Question: I'm following <URL> to create an app which sends an image to Facebook messenger.
'''
String mimeType = "image/png";
Uri contentUri = Uri.parse("android.resource://com.test.test/drawable/foobar");
String metadata = "{ "name": "baz" }";
ShareToMessengerParams params = ShareToMessengerParams.newBuilder(contentUri, mimeType).setMetaData(metadata).build();
MessengerUtils.shareToMessenger(this, REQUEST_CODE_SHARE_TO_MESSENGER, params);
'''
The code is pretty simple and almost identical to Facebook's own sample code. The image is properly sent to the messenger which recognizes my app to be optimized and supplies the REPLY button. However, I am having trouble getting the metadata sent across. When the REPLY button is pressed, everything that's supposed to be in the extra bundle ('EXTRA_IS_REPLY', 'EXTRA_THREAD_TOKEN', 'EXTRA_PARTICIPANTS') is sent back to the app but not the metadata. Any help will be greatly appreciated.
Below is a snippet from manifest:
'''
<!-- Activities -->
<activity
android:name=".MainActivity"
android:windowSoftInputMode="stateHidden"
android:label="@string/app_name" >
<intent-filter>
<action android:name="android.intent.action.MAIN" />
<category android:name="android.intent.category.LAUNCHER" />
</intent-filter>
<intent-filter>
<action android:name="android.intent.action.PICK" />
<category android:name="android.intent.category.DEFAULT"/>
<category android:name="com.facebook.orca.category.PLATFORM_THREAD_20150311"/>
</intent-filter>
<intent-filter>
<action android:name="android.intent.action.PICK" />
<category android:name="android.intent.category.DEFAULT"/>
<category android:name="com.facebook.orca.category.PLATFORM_THREAD_20150314"/>
</intent-filter>
</activity>
'''

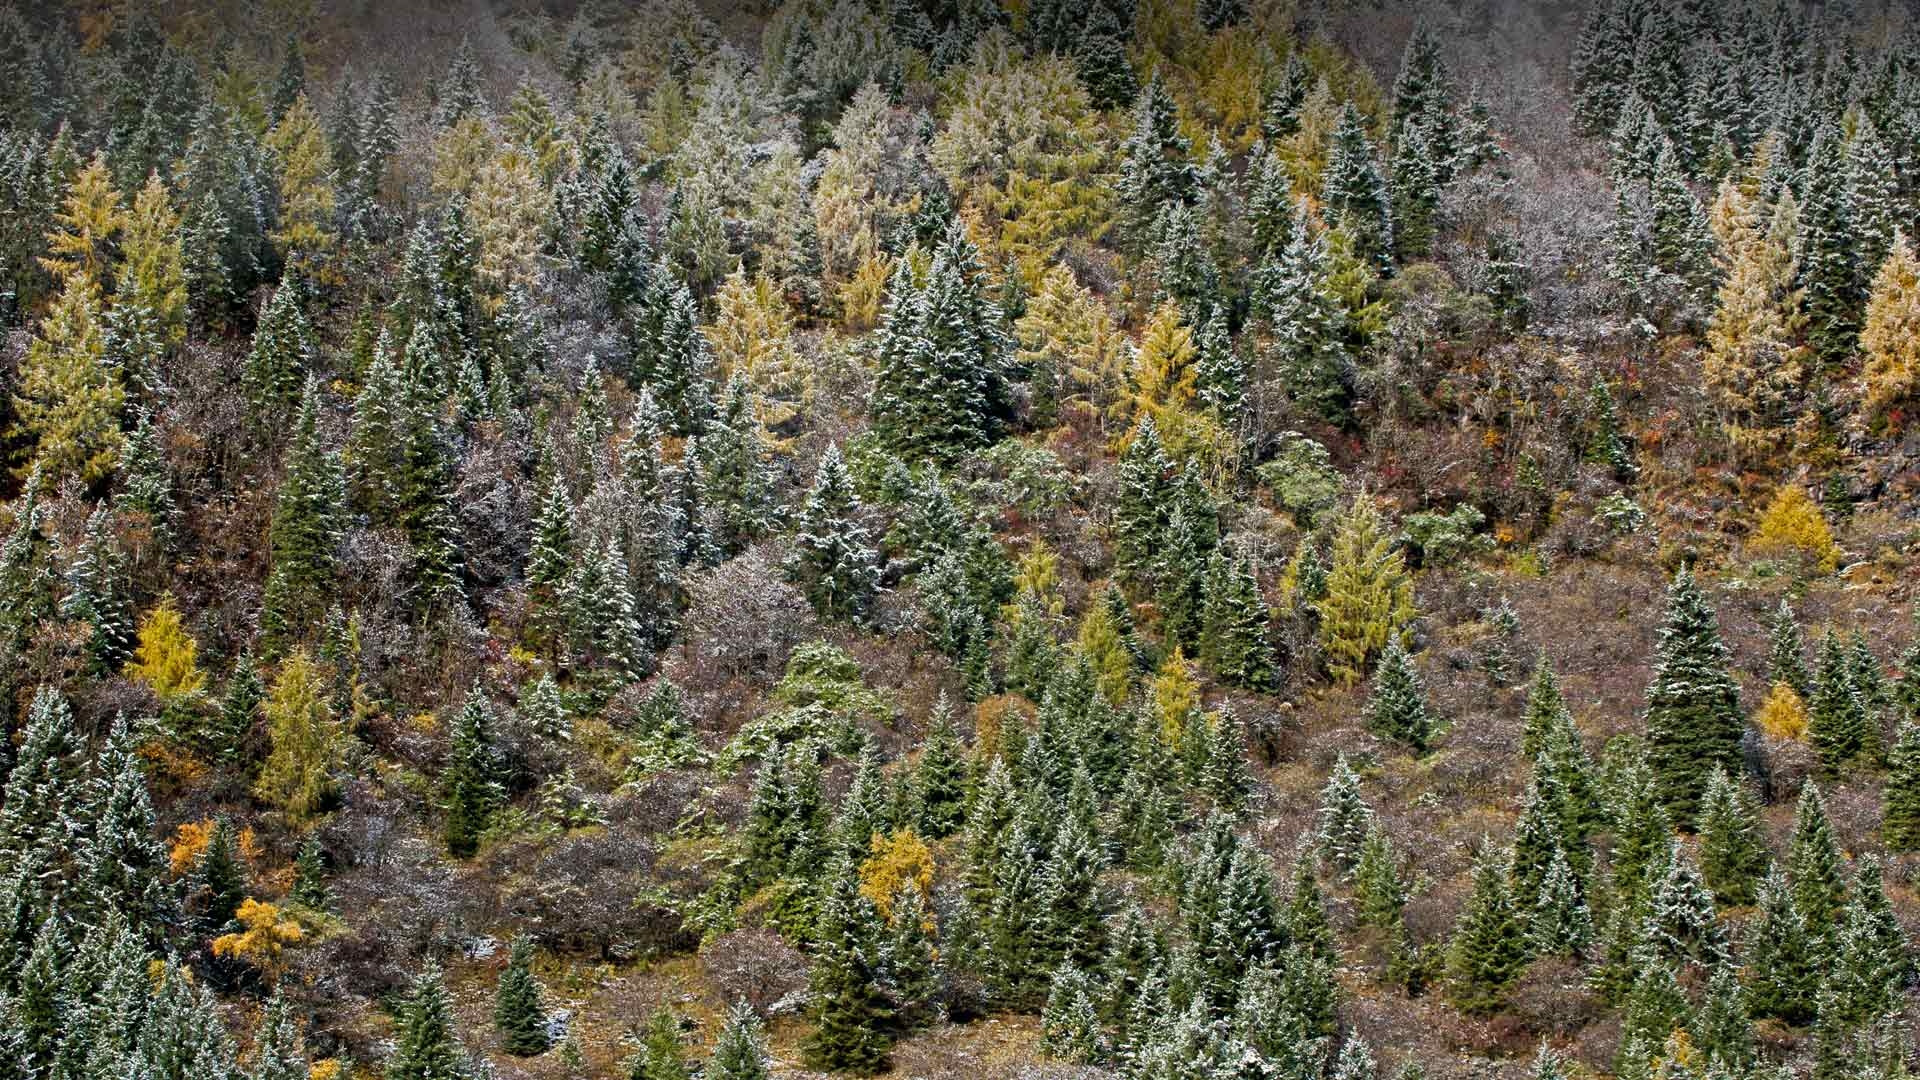
Answer: Ok so here's the workaround for those having the same problem.
If an app posts a same image to Facebook Messenger multiple times, the Messenger treats all but the first image as duplicates and doesn't attach the metadata. (There's an eventual timeout but can't care less to figure out the exact duration)
My workaround is as follows: Every time your app posts to the messenger, make it place a random pixel in a random location to make sure the image's signature changes. I haven't tried but I think changing the alpha value of a pixel will work better in terms of making it less conspicuous to the users.